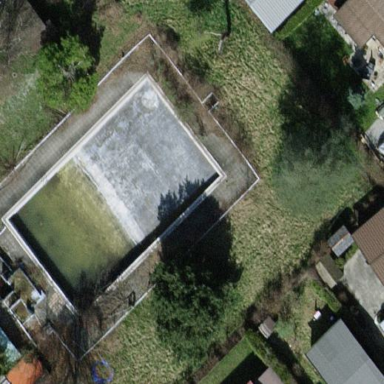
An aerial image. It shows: Swimming pool area designated for leisure and sport.